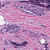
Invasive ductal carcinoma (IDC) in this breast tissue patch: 0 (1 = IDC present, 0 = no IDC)